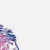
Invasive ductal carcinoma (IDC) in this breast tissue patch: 0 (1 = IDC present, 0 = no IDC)